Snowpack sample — Buffalo Mountain, Silverthorne, Colorado, USA (2/22/26, 2:02 PM MST)
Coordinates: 39.622, -106.113
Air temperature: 33 °F
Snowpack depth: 63 cm
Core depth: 30 cm
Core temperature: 26.6 °F
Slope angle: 11°, slope face: 116°
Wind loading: low
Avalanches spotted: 0
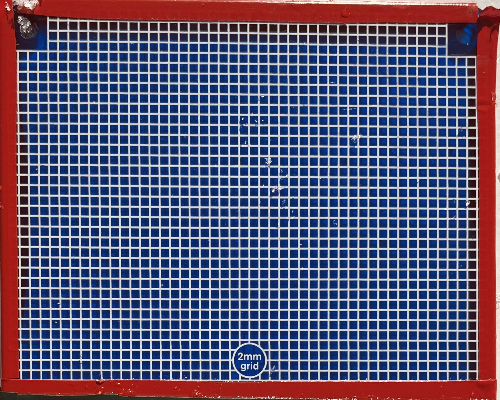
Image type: profile
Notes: In a firebreak similar to site 1, minimal wind loading with no spotted avalanches (not many faces in view though)